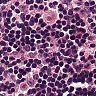
Metastatic tissue present: no